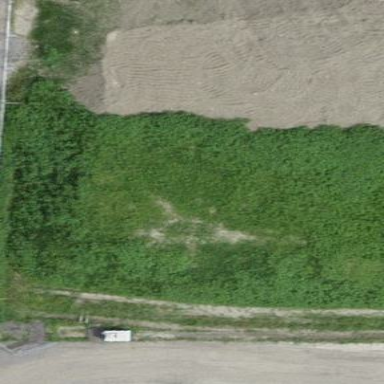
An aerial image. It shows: BMX track located on leisure land.